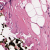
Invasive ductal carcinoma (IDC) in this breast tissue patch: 0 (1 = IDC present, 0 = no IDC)